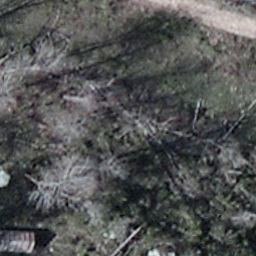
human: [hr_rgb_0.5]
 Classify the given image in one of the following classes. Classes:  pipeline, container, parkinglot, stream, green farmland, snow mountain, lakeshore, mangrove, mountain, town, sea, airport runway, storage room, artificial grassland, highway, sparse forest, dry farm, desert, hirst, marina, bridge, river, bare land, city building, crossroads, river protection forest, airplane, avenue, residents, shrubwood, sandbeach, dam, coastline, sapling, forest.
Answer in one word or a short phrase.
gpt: shrubwood